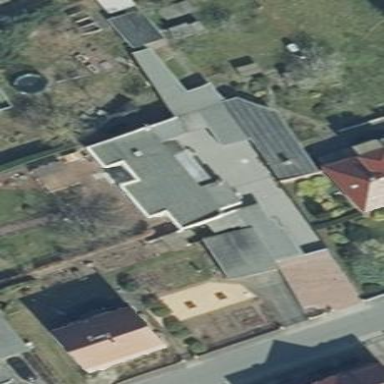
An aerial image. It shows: Building with flat roof.